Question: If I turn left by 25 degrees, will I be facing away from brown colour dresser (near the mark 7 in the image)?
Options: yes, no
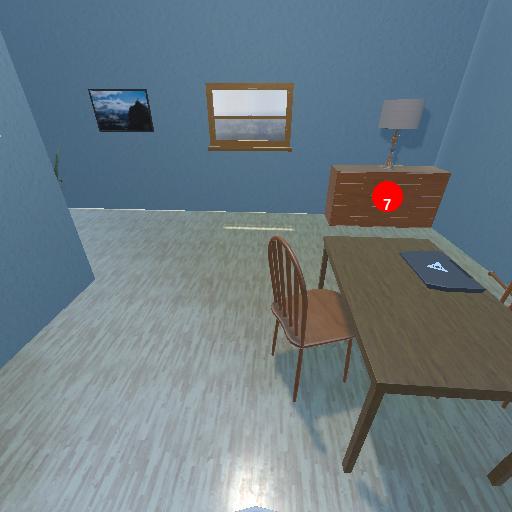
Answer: yes